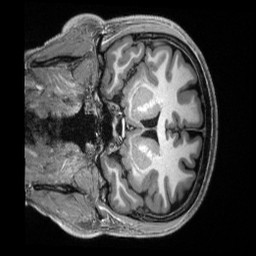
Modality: T1w
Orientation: coronal
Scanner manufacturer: siemens
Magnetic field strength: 3 T
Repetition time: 2.5 s
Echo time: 0.00231 s